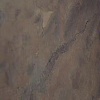
Label: land